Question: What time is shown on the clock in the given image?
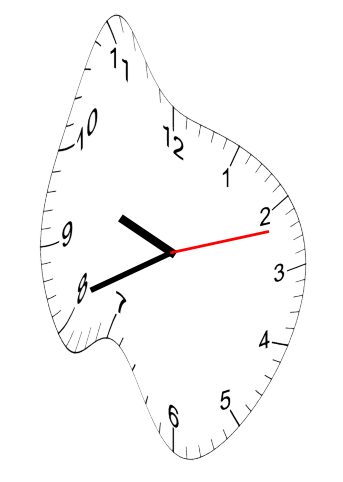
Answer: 09:41:12